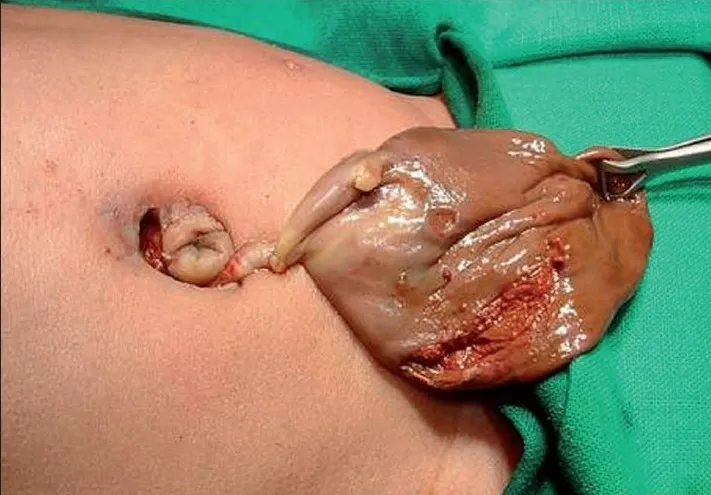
Cyst delivered outside the abdomen.
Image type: medical_photograph (other_medical_photograph)